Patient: sex F, age 75
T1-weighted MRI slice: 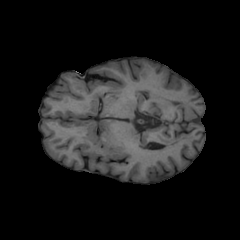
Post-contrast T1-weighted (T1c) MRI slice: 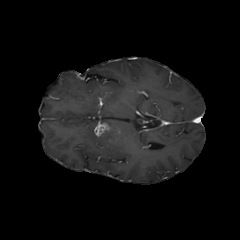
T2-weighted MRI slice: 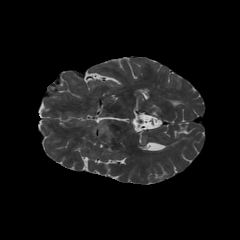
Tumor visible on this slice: yes
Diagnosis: Glioblastoma, IDH-wildtype
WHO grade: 4